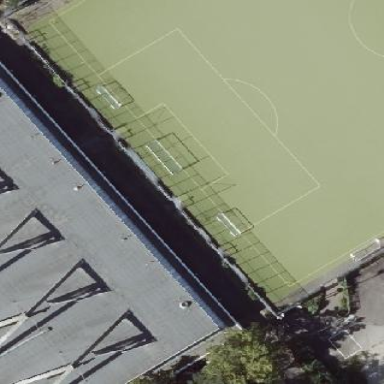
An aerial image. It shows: Bleachers on leisure land.